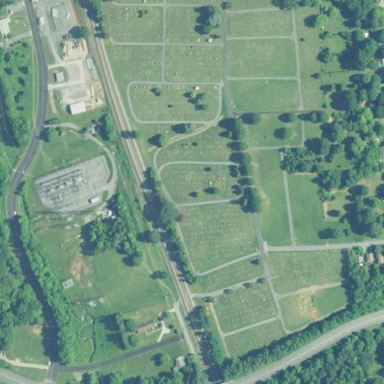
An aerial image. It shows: Cemetery.